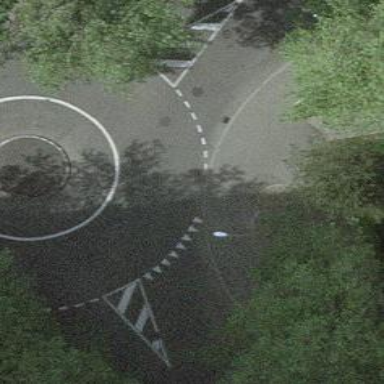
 featuring roundabout. There is separate sidewalk along the road."